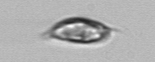
Label: Prorocentrum_triestinum